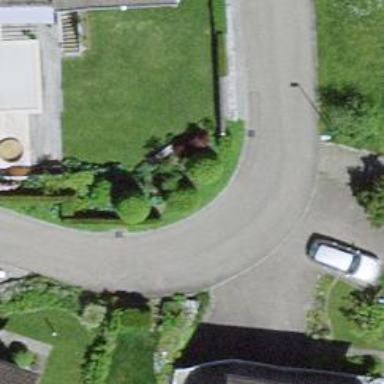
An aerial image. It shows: Hedge acting as barrier.